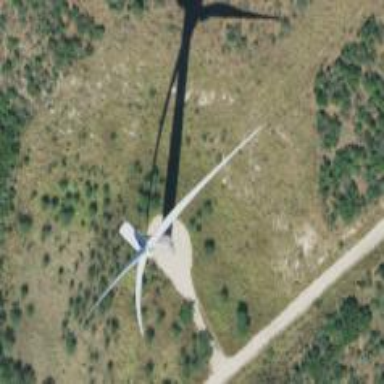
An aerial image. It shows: Wind turbine generator that utilizes wind as its source for generating electricity. It is of the horizontal axis type.